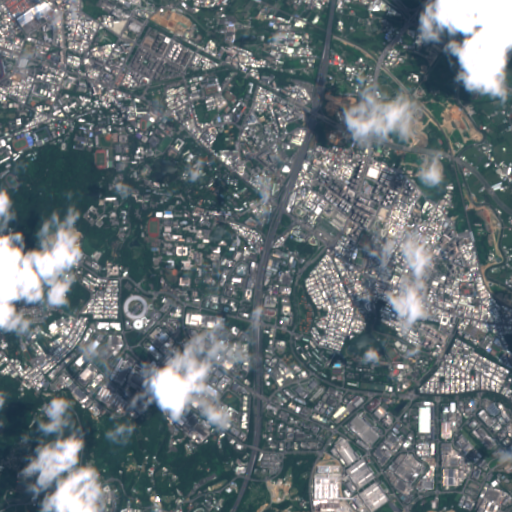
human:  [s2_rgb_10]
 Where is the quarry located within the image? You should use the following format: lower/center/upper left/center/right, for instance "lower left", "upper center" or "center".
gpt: The quarry is located in the upper right of the image.
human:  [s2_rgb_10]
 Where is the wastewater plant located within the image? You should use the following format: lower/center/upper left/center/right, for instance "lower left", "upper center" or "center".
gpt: The wastewater plant is located in the lower right of the image.
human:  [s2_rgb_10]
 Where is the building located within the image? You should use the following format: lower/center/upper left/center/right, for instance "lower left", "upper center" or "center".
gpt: There is no building in the image.